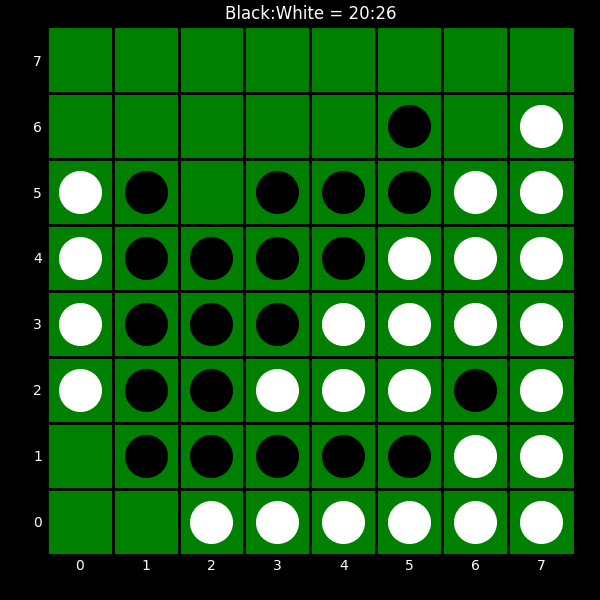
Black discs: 20
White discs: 26